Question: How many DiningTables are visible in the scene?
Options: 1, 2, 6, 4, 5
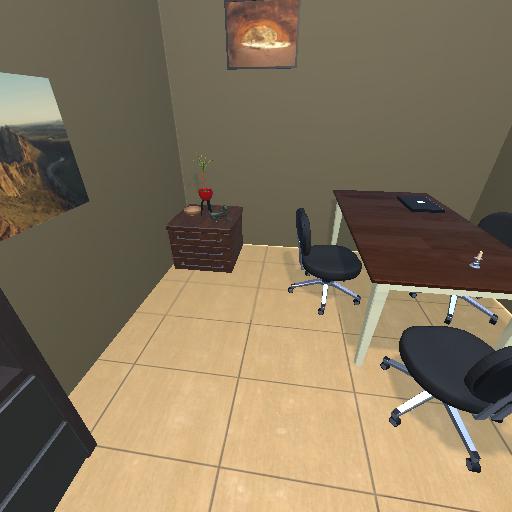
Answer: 1